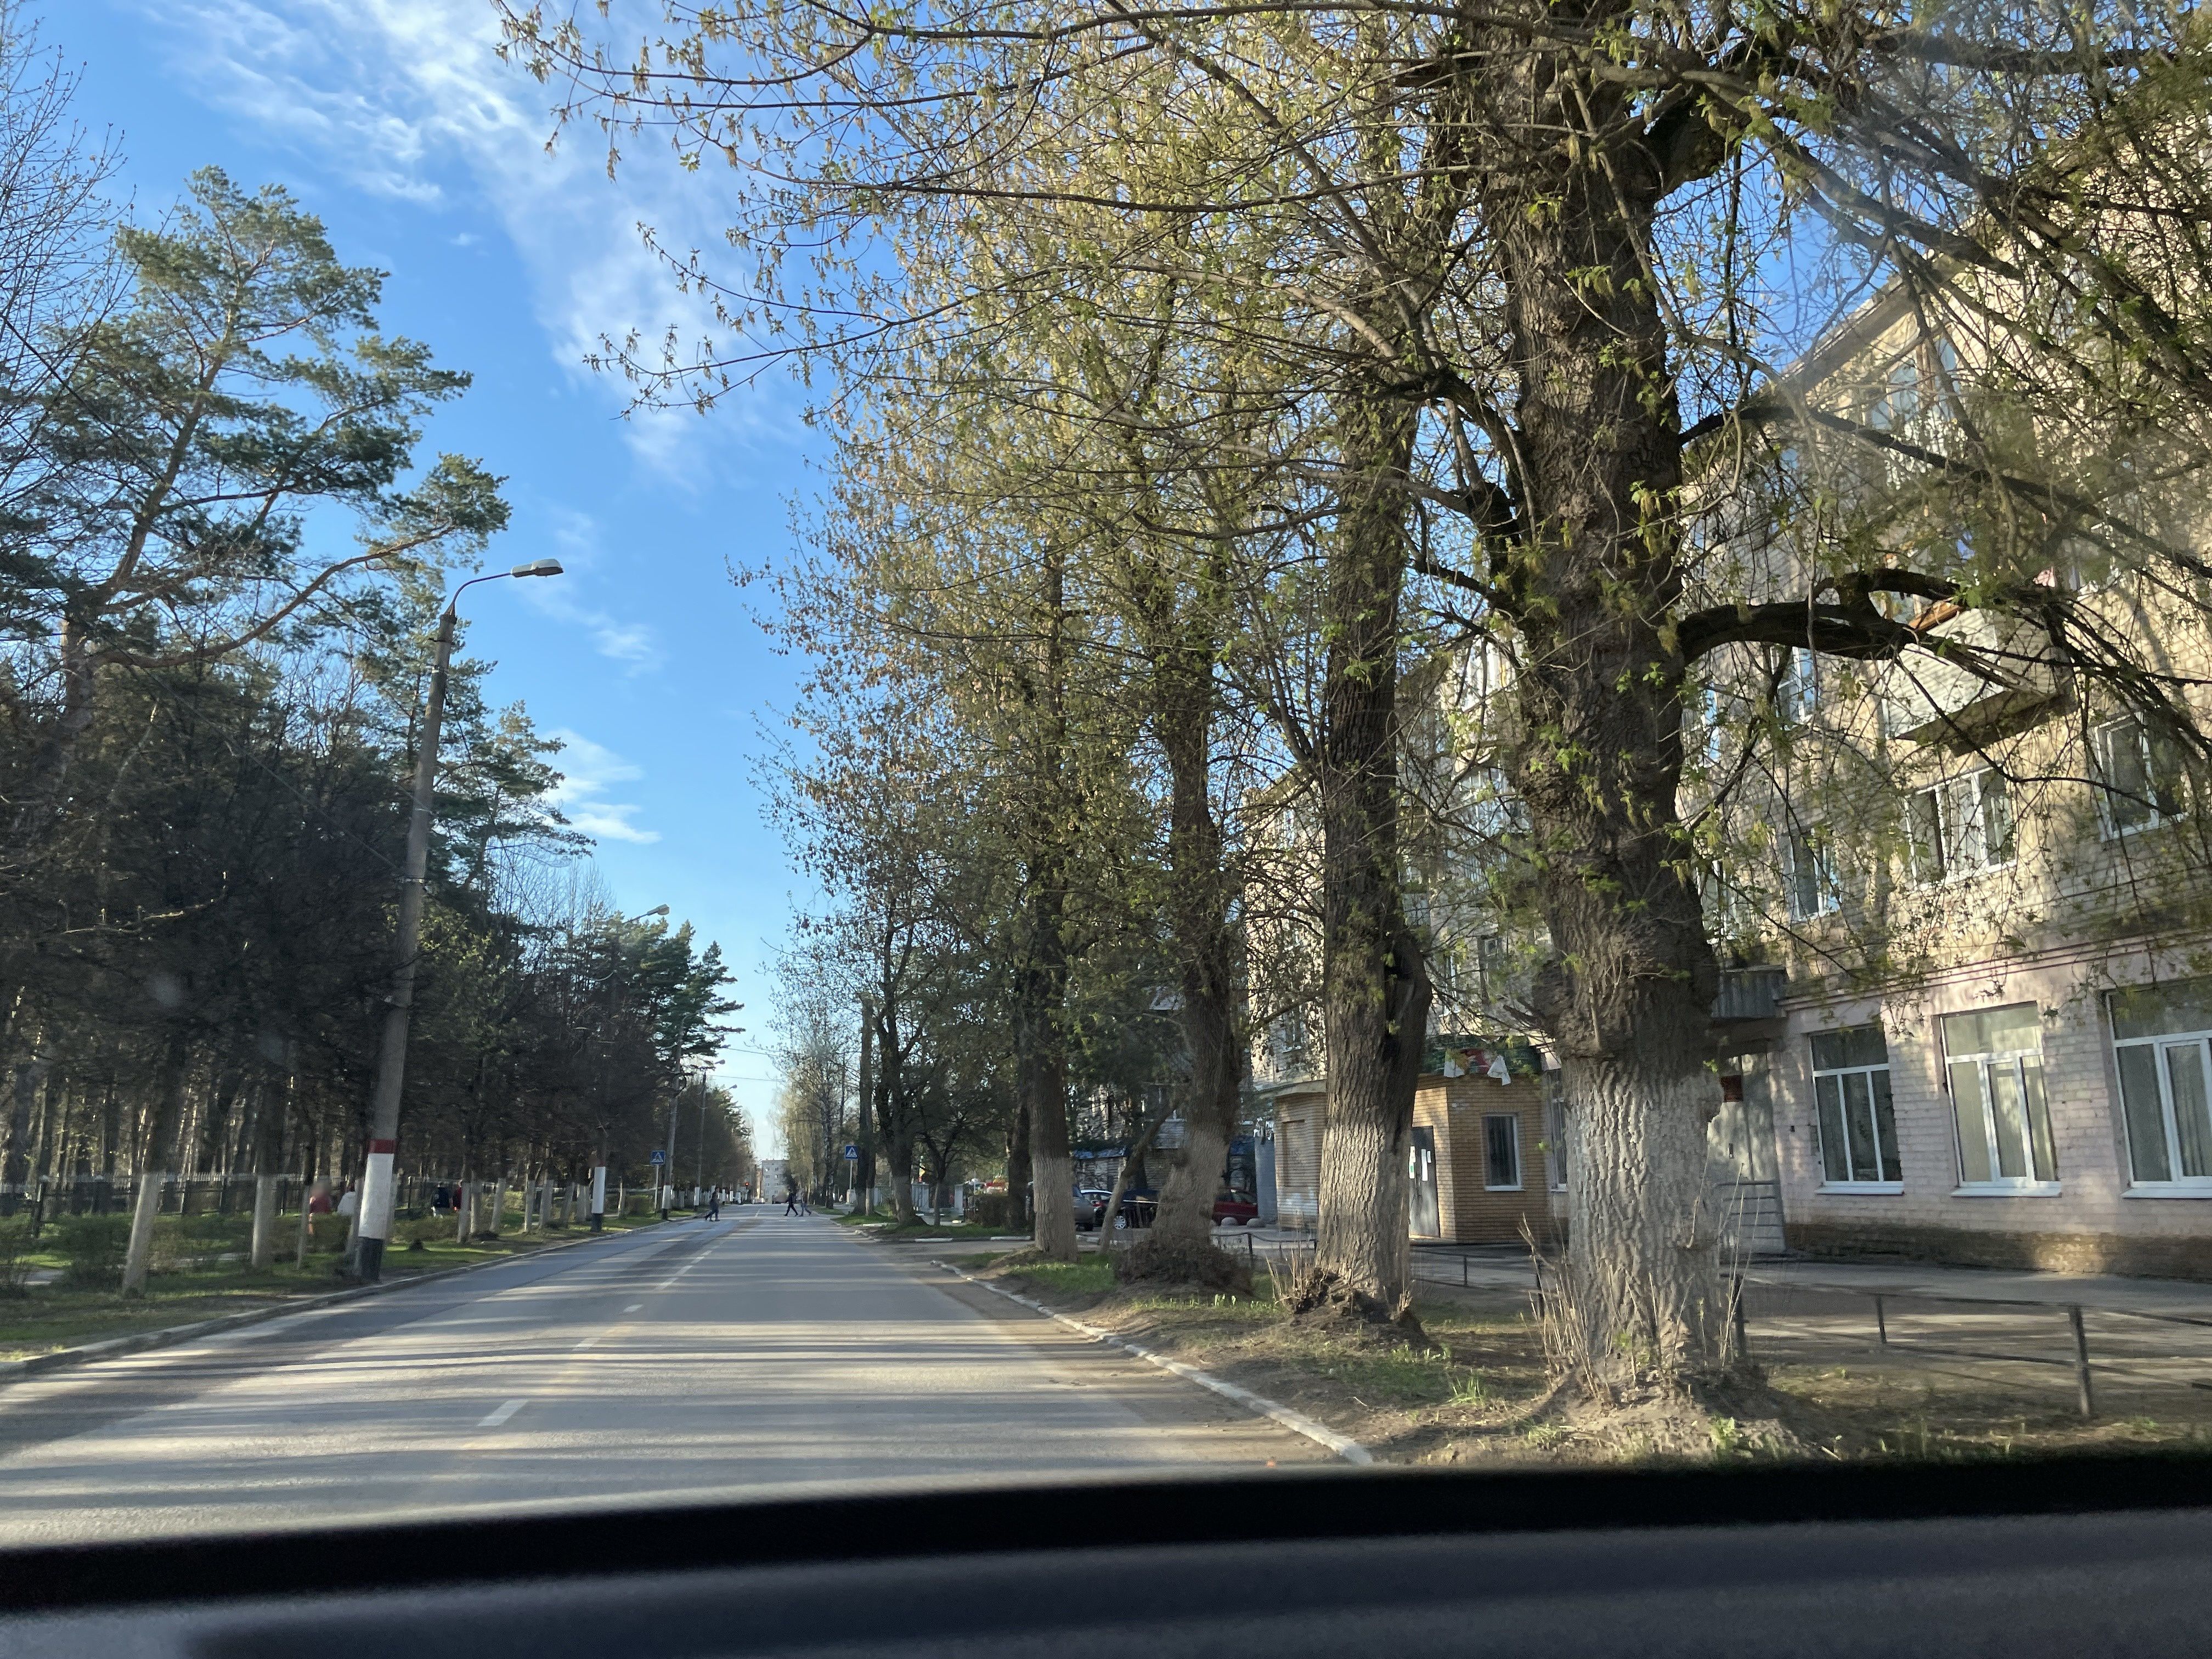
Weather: clear
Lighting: day
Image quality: good
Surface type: driving surface
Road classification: tertiary
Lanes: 2.0
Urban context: semi-dense urban cluster
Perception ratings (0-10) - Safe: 9.65, Lively: 7.95, Beautiful: 8.28, Boring: 3.45, Depressing: 1.42, Wealthy: 5.3